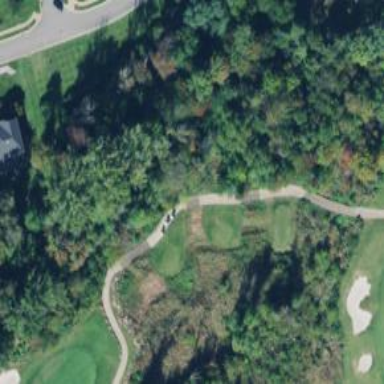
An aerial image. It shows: Service road on bridge designed for golf cartpath.